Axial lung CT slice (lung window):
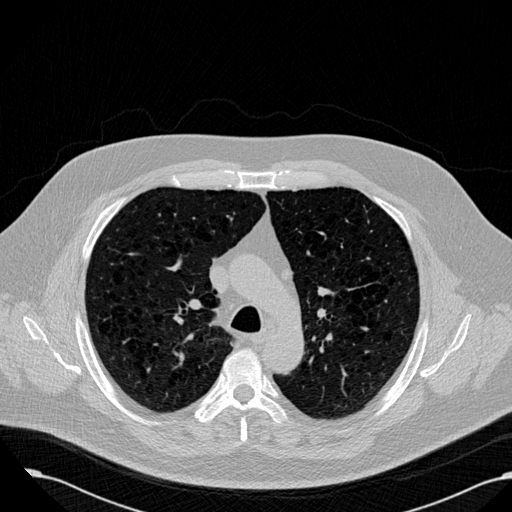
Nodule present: no